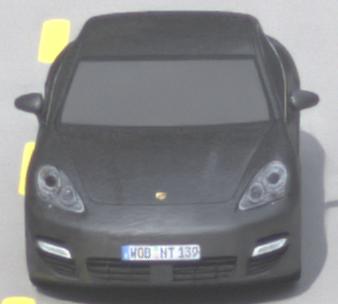
Make: Porsche
Model: Panamera
Detailed model: Panamera (970)
Model produced from: 2010/05
Model produced until: 2013/04
Doors: 5
Color: gray
Road condition: dry road
Daytime: morning or afternoon
Contrast: low contrast